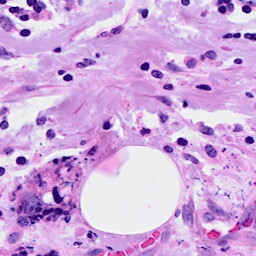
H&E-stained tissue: Breast